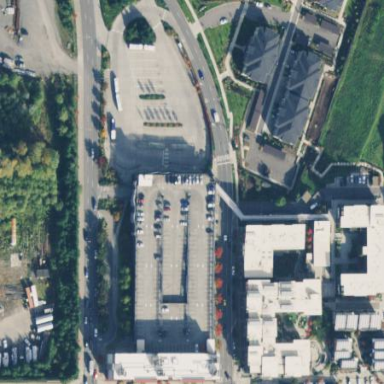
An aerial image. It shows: Bus station which is also public transport station.